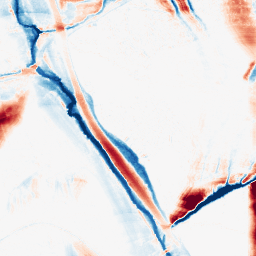
Category: morphological
Decomposition family: morphological_ellipse
Decomposition parameters: operation: average
width: 10
height: 50
Upsampling method: sinc_hamming
Upsampling parameters: scale: 2
kernel_size: 8
Upsampling scale: 2